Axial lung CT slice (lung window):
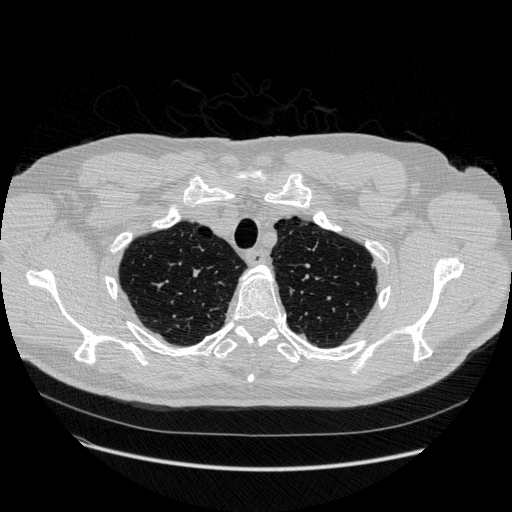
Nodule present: no